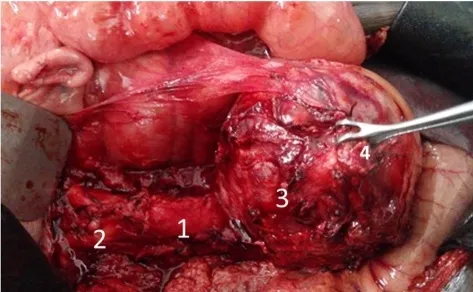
Dissection of the mass using Babcock's pliers and with no hand contact, allowing the least mobilization possible.
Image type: medical_photograph (other_medical_photograph)